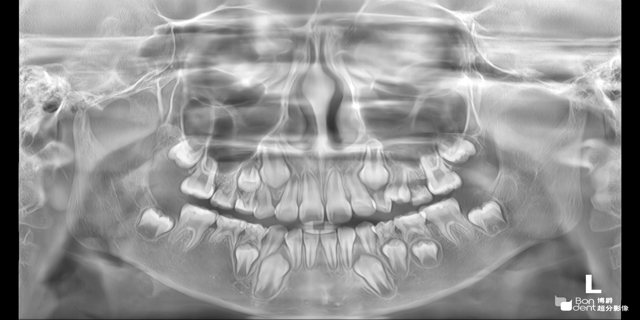
child